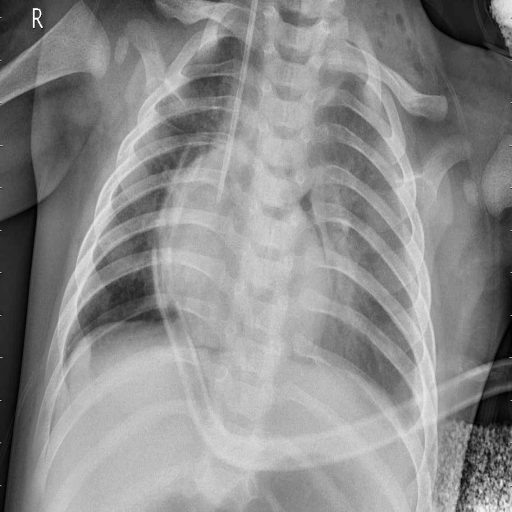
Finding: PNEUMONIA